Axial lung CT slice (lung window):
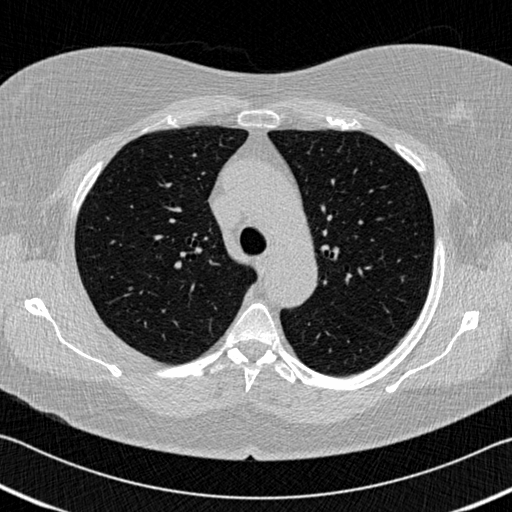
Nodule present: no